Question: First of all, i'm using Jsf 1.2...
I have a problem with submitting some values in a form to validation.
Specifically this code segement:
'''
<h:panelGrid columns="4" id="StatusPanel">
<h:outputText value="#{msg.Phone_number_to_send_SMS_to}" />
<h:inputText id="phoneNumber" value="#{general.smsPhoneNumber}" required="true"
requiredMessage="Please enter a valid phone number." />
<a4j:commandLink value="#{msg.Submit_Button}"
reRender="pinCodeDeliveryMsgText, pinCodeDeliveryMsg, pinCodeDeliveryFailedMsg, pinCodeDeliveryMainPanel, LastPinCodeMsg, SendingSMSMSG"
action="#{general.submit}" />
<h:message for="phoneNumber" fatalClass="mandatoryFieldMissing" errorClass="mandatoryFieldMissing" tooltip="true" />
</h:panelGrid>
'''
Which looks like this in the html page:

Whenever I press the submit link, the page doesn't really go through validation, it seems to go with the last successull values instead. The result being that, if the phone number field is left empty, it does nothing and doesn't even render the '<h:message>' tag.
Actually, I have a workaround fix that looks like this:
'''
<h:commandLink value="#{msg.Submit_Button}">
<a4j:support event="onclick" reRender="pinCodeDeliveryMsgText, pinCodeDeliveryMsg, pinCodeDeliveryFailedMsg, pinCodeDeliveryMainPanel, LastPinCodeMsg, SendingSMSMSG"
action="#{general.submit}"/>
</h:commandLink>
'''
But i'm really curious to know what's the difference between 'a4j:commandLink' and 'h:commandLink' that makes one woirk and the other not.
TnX
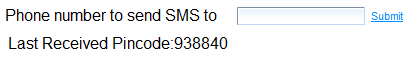
Answer: Have you tried to set the process attribute of a4j:commandLink to the id of the inputText? Looks like you are just triggering rerendering of some components, so no model update is performed at all.